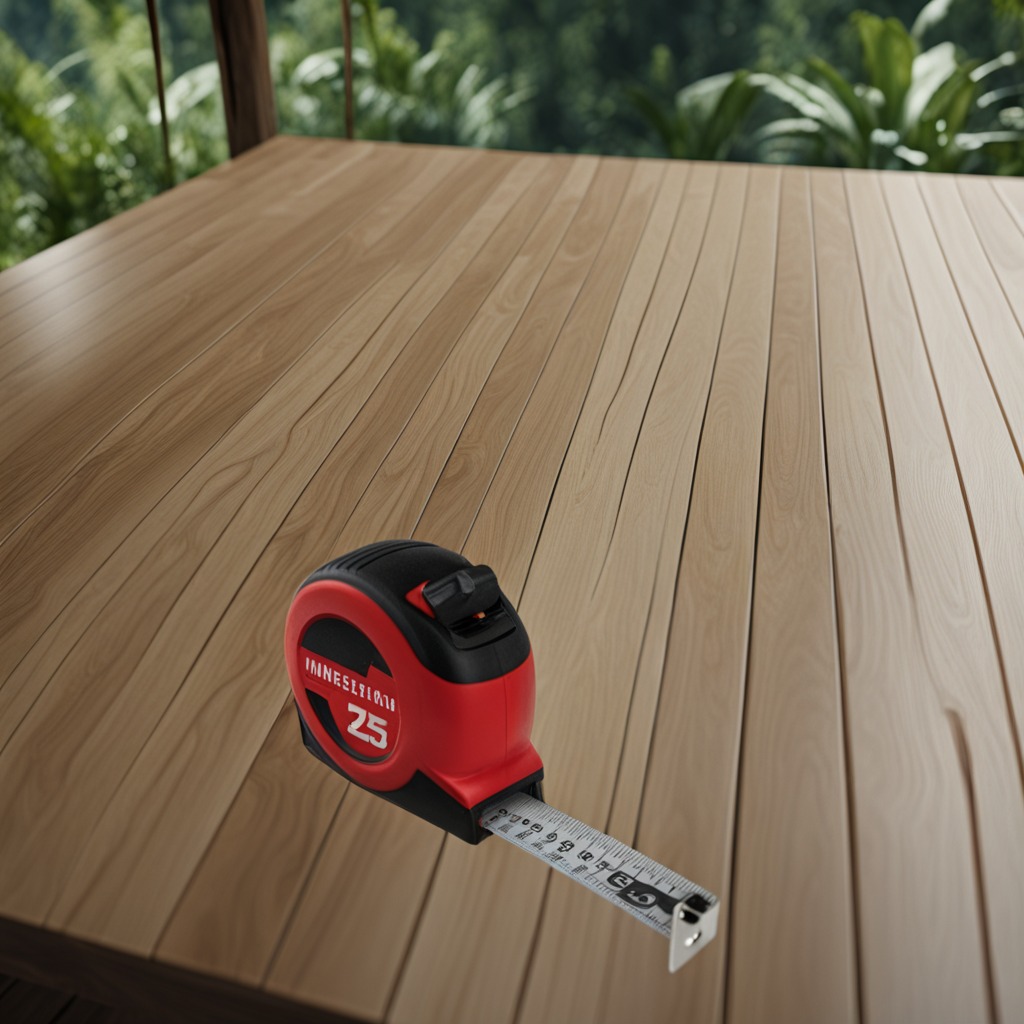
A measuring tape is lying on the wooden table.